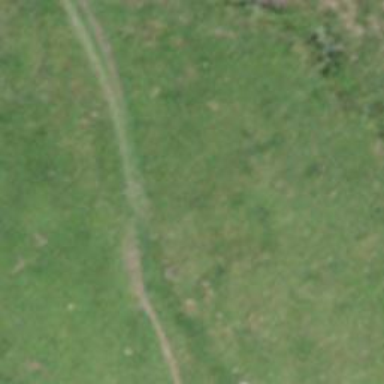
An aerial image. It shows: Backcountry hiking path with trail suitable for hiking.